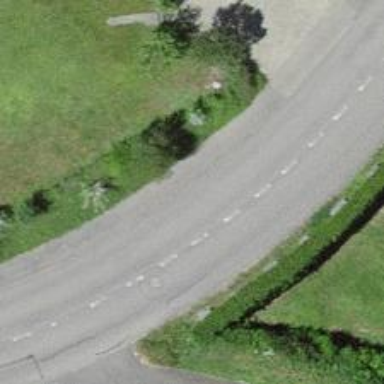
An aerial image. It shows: Sidewalk along the footway.